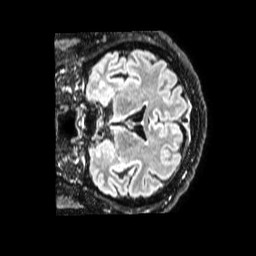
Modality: FLAIR
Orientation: coronal
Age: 44
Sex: male
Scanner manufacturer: philips
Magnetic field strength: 1.5 T
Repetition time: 4.8 s
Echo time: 0.3362 s